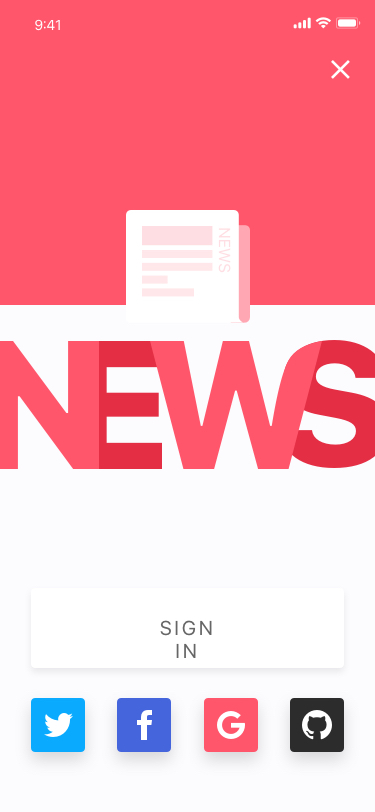
Text in this UI design:
NEWS
Sign in